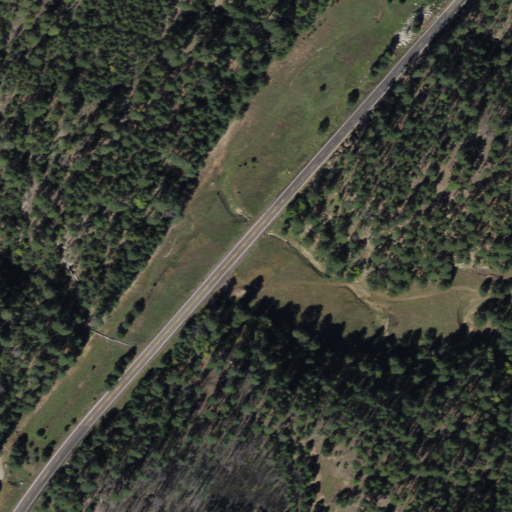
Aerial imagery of valley in Arizona named Dirtyneck Canyon containing grassland, evergreen forest, and open development